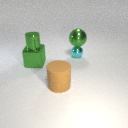
large green metal sphere above small cyan metal sphere